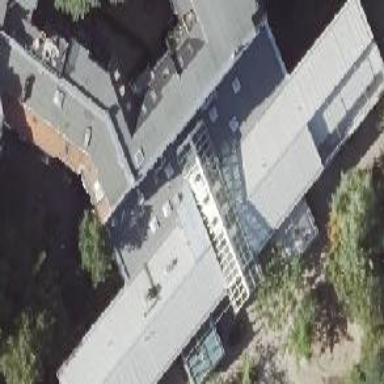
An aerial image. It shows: Kindergarten building.